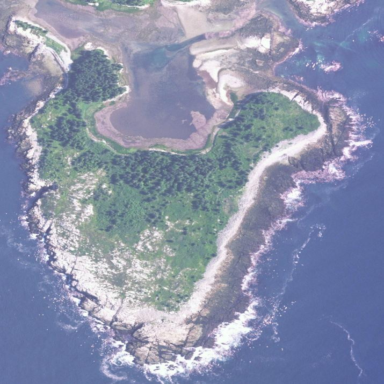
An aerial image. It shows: Islet along the natural coastline within national park boundary.